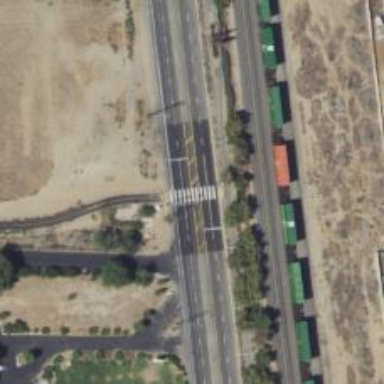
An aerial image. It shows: Marked crossing.